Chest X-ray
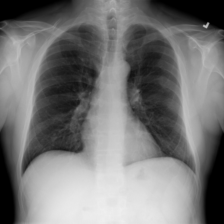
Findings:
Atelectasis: negative
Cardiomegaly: negative
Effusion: negative
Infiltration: negative
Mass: negative
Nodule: negative
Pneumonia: negative
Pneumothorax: negative
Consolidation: negative
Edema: negative
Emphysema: negative
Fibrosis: negative
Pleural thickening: negative
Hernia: negative